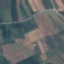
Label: AnnualCrop